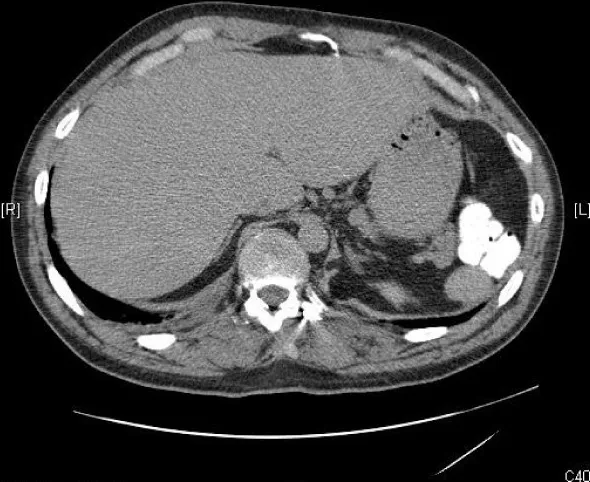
Axial CT 5 minutes post-contrast demonstrates complete homogenous enhancement of the haemangioma, now being of the same density as normal surrounding liver. There is a 3 cm splenunculus on the left side.
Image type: radiology (ct)